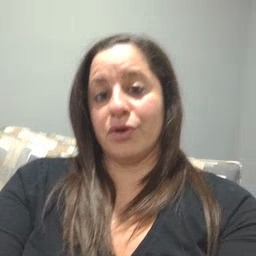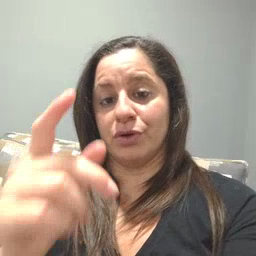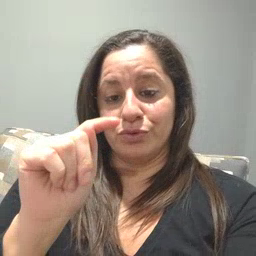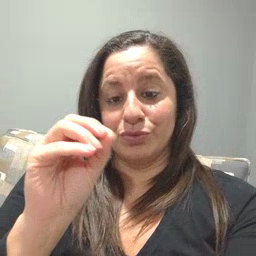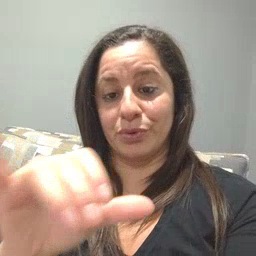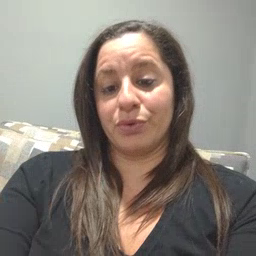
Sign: toy